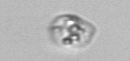
Label: Amoeba